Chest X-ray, PA view. Patient: 31 years old, sex M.
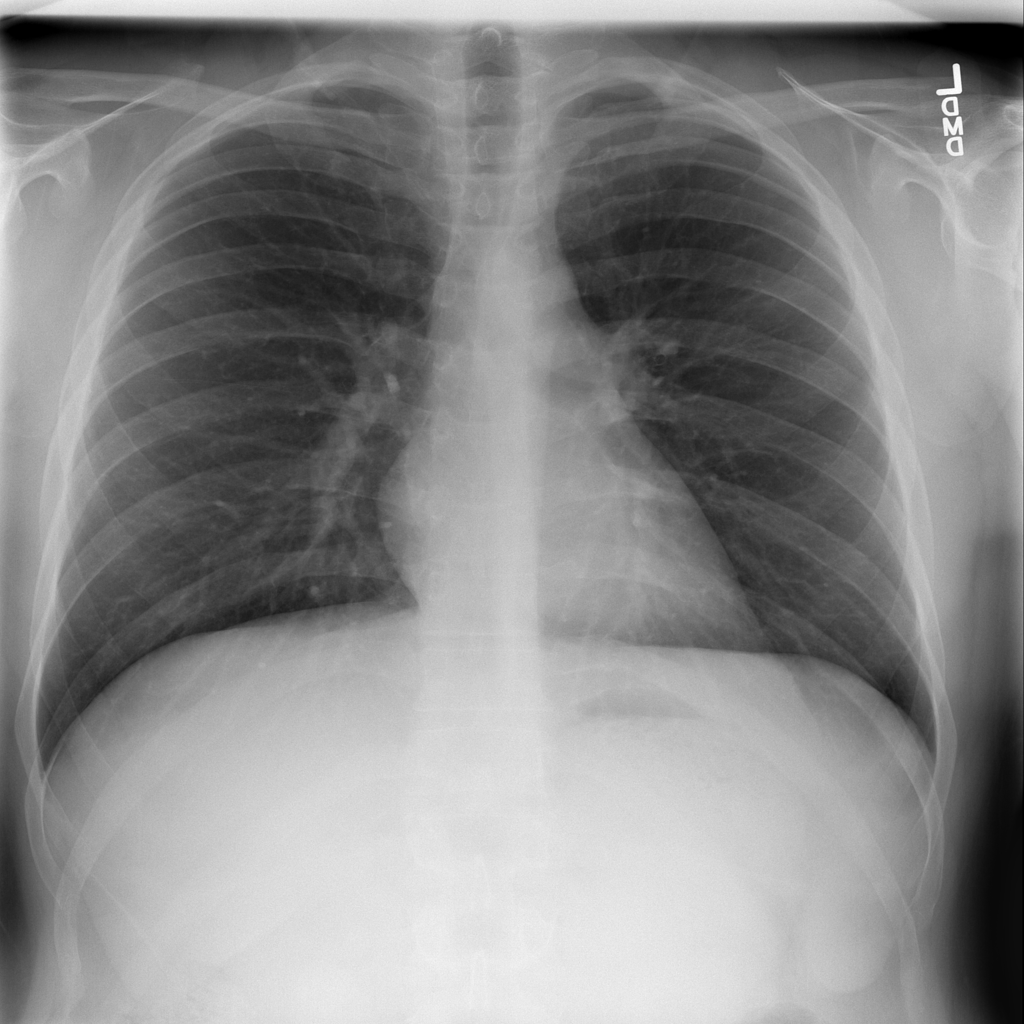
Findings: No Finding